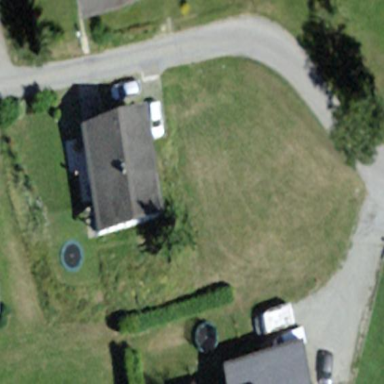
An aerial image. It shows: Gabled house.